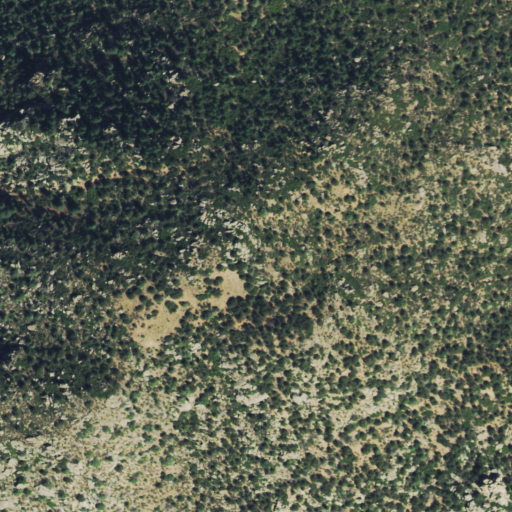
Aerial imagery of mountain in Colorado named Little Crampton Mountain containing evergreen forest and shrub